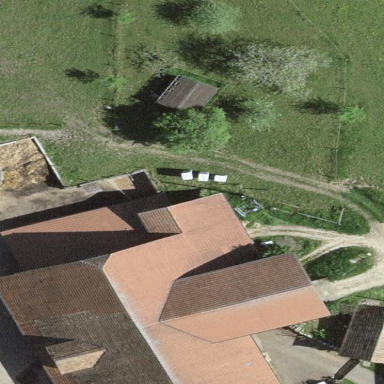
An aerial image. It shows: Farm building.